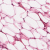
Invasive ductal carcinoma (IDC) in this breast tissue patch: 0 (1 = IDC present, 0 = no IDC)